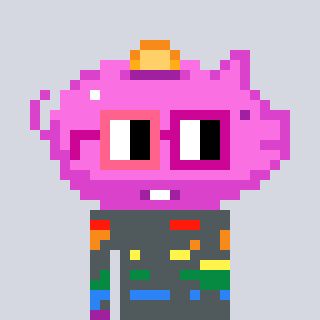
a pixel art character with square pink and red glasses, a piggybank-shaped head and a hotbrown-colored body on a cool background